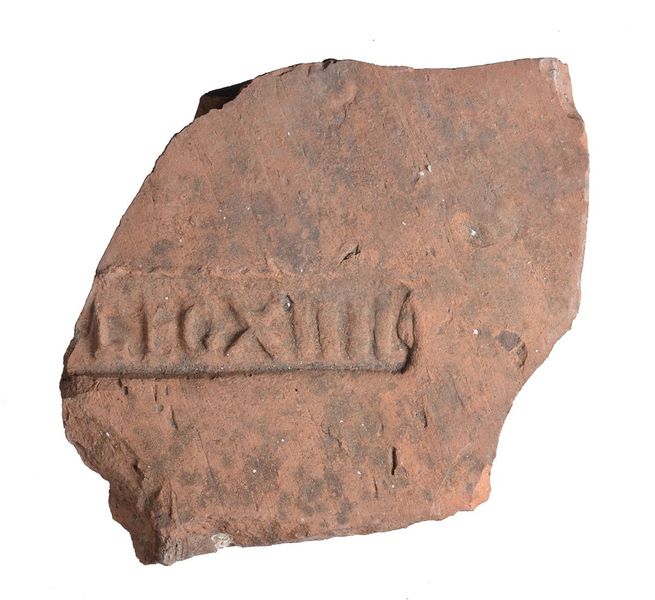
Titel: Fragment eines Dachziegels
Standort: Hamburg
Institution: Museum für Kunst und Gewerbe Hamburg
Schlagwörter: architektur, dachziegel, keramik, ton, fragment, kaiserzeit, pfanne, dachpfanne, mittlere, römisch, dachdeckung